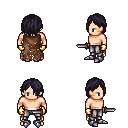
a pixel art fantasy rpg character, male body template, human, light skin, brown tattered cape, metal pants, raven bangs hairstyle, gold gloves, metal boots, dagger, four views (front, back, left, right), 2x2 character sprite sheet, small pixel art, hard edges, no anti-aliasing